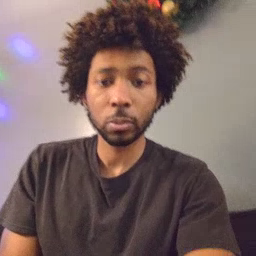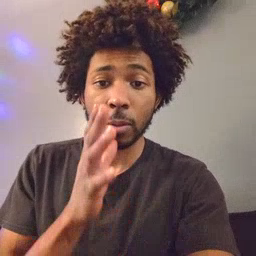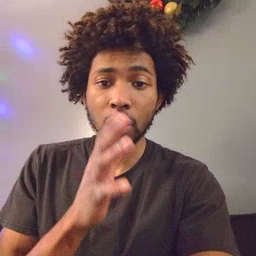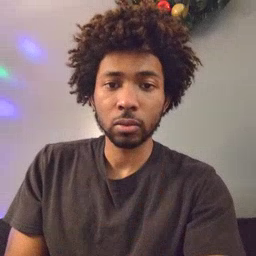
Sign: mom